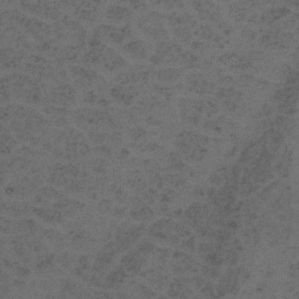
Label: frost